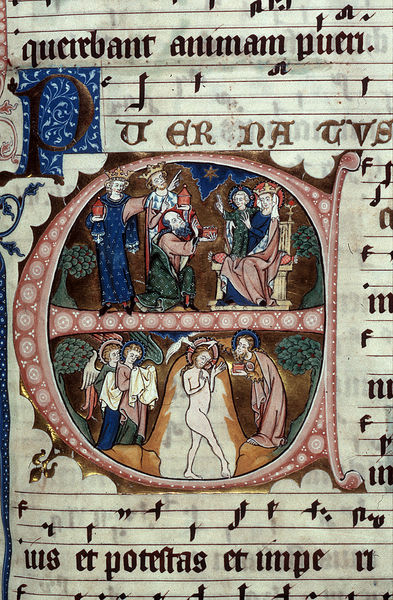
Titel: Codex Gisle
Institution: Osnabrück, Diözesanarchiv
Schlagwörter: baum, blau, bäume, menschen, tuch, gold, engel, noten, thron, buchstabe, buchstaben, initiale, heiligenschein, jesus, mittelalter, könige, taufe, maria, handschrift, lied, kronen, lateinisch, geschenke, heiliger geist, buchmalerei, versalie, notenlinien, e, neumen, animam, pueri